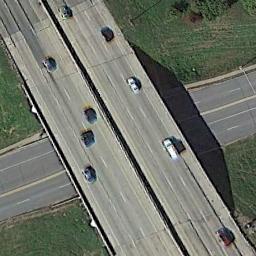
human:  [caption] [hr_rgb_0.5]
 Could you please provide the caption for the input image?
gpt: The cross-line overpass is over the road and some cars are driving on the overpass .

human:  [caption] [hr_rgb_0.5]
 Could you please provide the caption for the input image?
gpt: An overpass is above the road .

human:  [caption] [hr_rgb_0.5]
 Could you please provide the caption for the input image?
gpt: The overpass is next to the grass with some cars .

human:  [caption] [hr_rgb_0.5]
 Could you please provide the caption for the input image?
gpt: There are green meadows around the overpass .

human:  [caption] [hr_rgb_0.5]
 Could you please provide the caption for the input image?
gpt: A few cars are on the overpass .